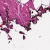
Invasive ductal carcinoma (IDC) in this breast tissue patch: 0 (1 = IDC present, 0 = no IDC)